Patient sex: F
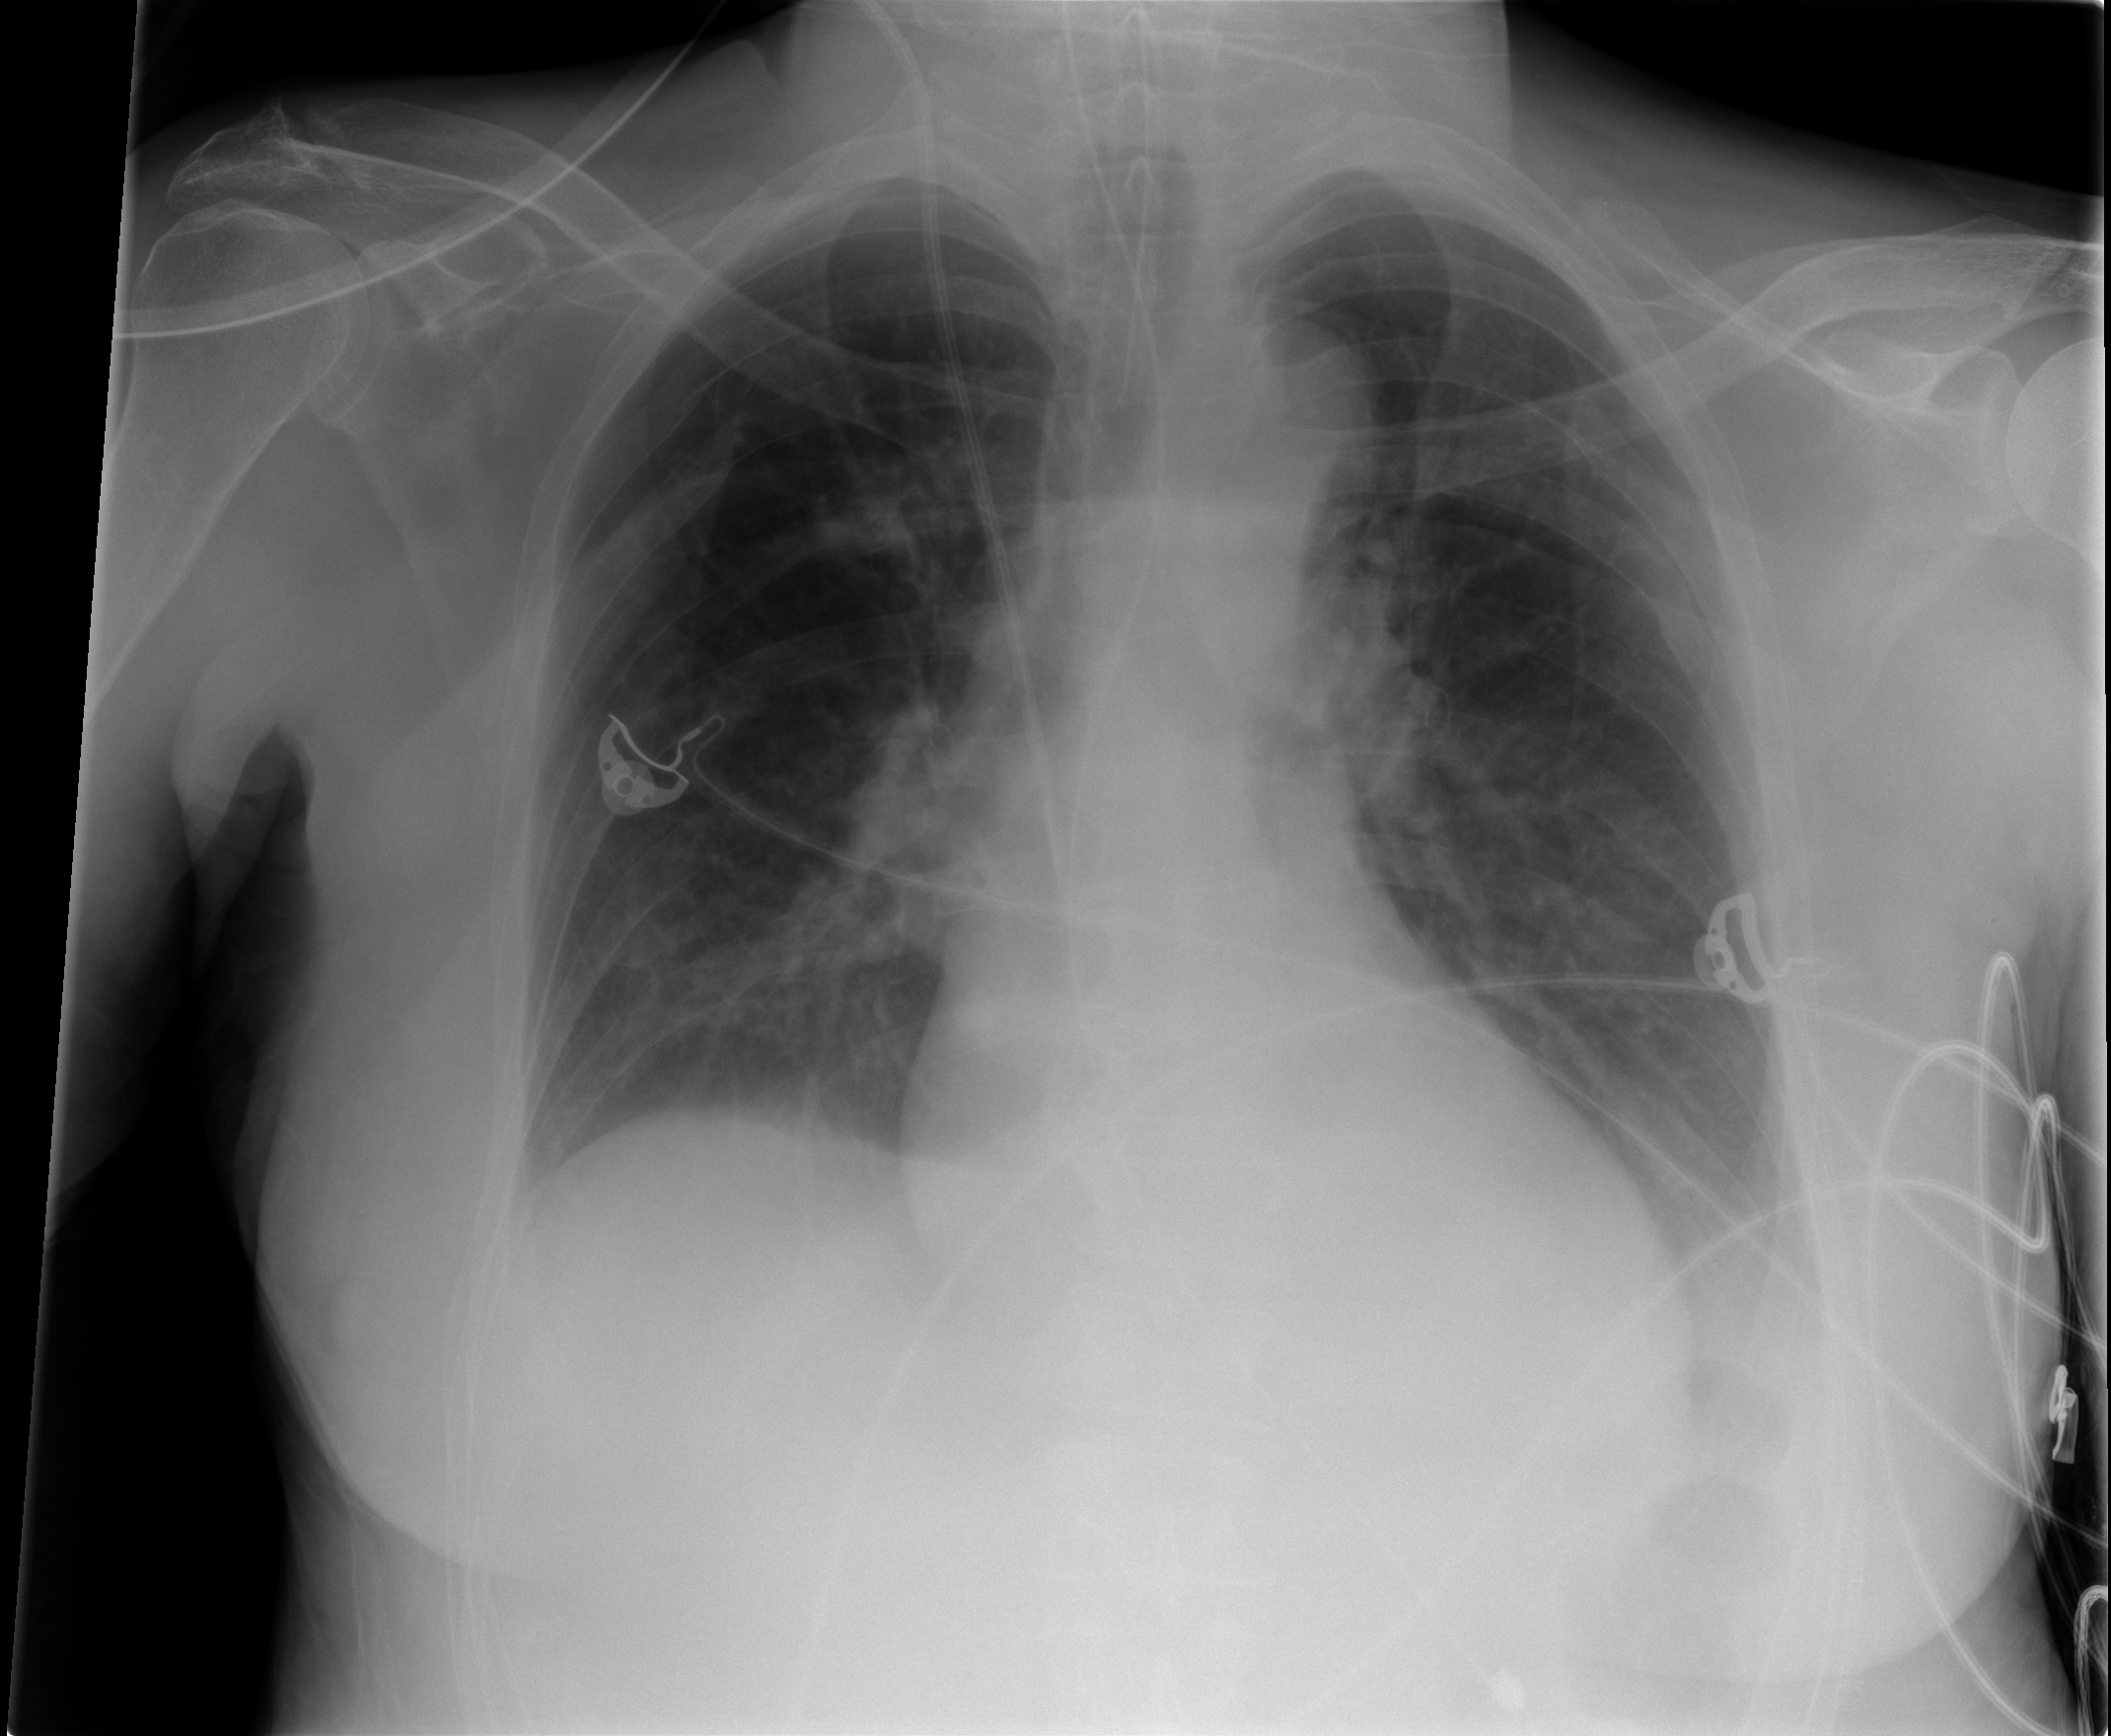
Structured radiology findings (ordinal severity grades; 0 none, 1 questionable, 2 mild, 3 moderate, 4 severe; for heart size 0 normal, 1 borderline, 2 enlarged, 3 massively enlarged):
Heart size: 0
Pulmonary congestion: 2
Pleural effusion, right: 0
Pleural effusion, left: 0
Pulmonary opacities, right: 2
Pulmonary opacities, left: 2
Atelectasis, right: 0
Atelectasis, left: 0